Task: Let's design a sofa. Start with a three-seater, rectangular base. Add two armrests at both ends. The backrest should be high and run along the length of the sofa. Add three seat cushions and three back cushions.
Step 532:
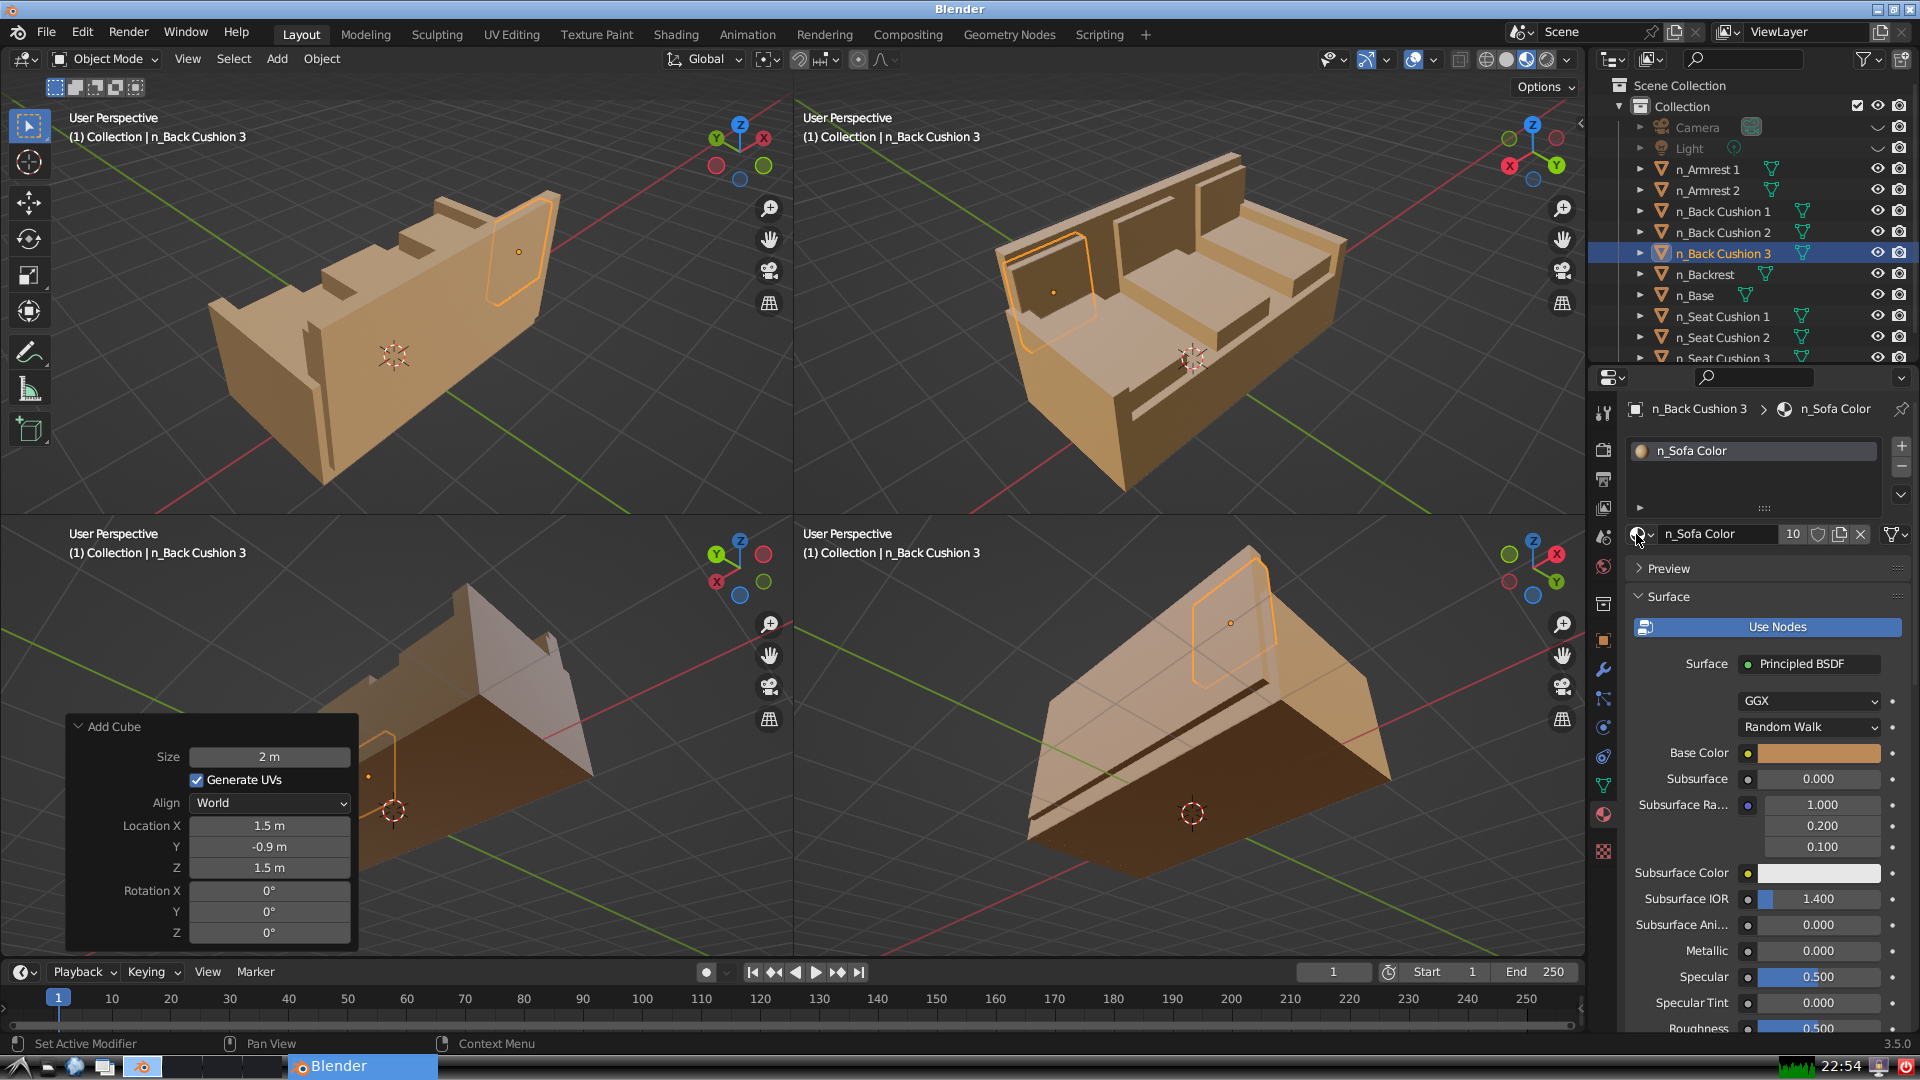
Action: completion: COMPLETE